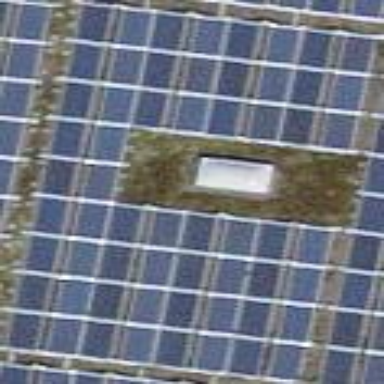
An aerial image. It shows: Solar power generator.